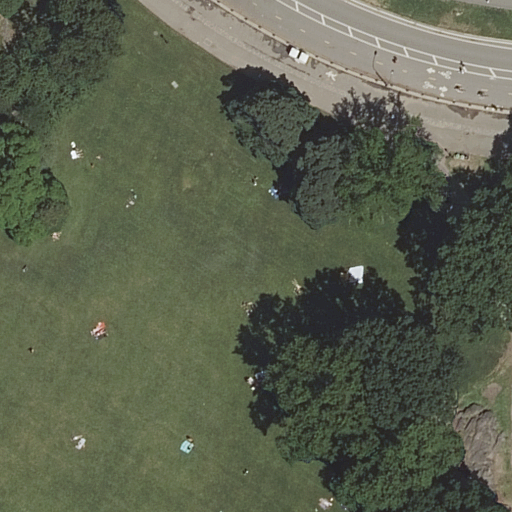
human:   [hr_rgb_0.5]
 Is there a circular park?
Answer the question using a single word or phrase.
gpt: no

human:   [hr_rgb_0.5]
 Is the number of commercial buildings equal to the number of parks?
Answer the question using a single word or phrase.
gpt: no

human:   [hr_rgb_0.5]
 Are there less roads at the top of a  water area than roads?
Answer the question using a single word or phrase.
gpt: yes

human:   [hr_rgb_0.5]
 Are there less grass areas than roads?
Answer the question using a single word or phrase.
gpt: yes

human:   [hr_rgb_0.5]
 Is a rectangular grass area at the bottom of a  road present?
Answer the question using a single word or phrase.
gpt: yes

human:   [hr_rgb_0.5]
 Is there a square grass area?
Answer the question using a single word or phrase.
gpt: no

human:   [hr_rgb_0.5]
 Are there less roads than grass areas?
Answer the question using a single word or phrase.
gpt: no

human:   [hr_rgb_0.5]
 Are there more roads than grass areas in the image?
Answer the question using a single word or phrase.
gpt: yes

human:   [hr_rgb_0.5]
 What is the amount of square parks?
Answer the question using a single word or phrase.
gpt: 0

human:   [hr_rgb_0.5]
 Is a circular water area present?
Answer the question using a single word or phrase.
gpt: no

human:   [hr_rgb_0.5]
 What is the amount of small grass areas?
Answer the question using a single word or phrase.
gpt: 1

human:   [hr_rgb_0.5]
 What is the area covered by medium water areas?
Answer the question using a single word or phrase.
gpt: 0m2

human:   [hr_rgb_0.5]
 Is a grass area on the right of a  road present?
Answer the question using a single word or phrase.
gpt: yes

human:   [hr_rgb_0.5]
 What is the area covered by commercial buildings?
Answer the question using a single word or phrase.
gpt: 0m2

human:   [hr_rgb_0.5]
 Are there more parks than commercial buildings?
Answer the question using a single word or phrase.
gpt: yes

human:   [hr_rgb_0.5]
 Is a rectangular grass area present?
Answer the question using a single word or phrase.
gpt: yes

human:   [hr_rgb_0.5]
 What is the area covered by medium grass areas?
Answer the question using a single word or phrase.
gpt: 0m2

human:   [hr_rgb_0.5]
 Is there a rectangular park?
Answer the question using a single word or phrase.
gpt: yes

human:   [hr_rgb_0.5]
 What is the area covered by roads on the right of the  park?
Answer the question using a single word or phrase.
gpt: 0m2

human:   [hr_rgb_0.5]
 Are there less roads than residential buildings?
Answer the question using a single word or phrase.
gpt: no

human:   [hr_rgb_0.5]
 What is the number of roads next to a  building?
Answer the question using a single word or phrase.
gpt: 0

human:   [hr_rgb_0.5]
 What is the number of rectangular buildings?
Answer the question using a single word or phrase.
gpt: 0

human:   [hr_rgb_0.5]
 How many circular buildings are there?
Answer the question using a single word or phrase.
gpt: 0

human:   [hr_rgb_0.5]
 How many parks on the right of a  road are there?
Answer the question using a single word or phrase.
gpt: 1

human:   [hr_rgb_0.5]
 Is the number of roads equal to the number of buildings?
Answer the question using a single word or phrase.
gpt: no

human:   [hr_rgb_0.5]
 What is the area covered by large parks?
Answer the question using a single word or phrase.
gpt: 10627m2

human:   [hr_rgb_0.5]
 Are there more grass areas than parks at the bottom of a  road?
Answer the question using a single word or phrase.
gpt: yes

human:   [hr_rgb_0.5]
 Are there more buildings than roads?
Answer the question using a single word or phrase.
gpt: no

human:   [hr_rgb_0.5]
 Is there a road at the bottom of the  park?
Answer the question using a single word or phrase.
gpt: yes

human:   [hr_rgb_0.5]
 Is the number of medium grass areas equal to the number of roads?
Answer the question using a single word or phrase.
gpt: no

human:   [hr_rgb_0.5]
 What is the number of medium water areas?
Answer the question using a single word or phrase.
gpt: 0

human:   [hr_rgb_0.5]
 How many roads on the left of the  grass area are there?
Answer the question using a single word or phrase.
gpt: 4

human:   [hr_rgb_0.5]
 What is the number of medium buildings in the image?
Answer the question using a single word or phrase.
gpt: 0

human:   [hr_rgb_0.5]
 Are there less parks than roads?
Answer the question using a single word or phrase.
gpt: yes

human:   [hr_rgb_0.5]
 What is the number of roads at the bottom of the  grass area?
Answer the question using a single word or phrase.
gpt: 0

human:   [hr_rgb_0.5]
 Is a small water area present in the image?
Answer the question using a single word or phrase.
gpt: no